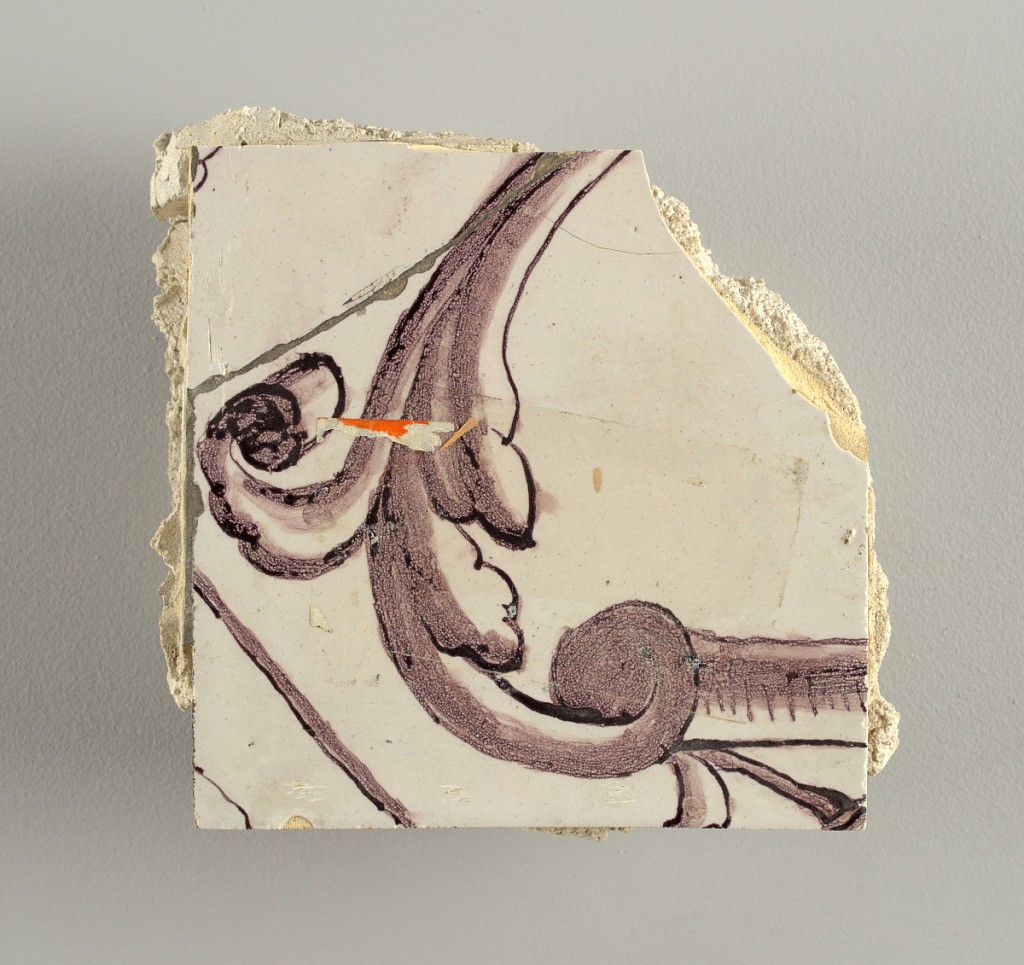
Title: Tile wall facing
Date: ca. 1725
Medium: Tin-glazed earthenware, underglaze
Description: Horizontal rectangle.  Thirty tiles wide and twenty-three tiles high with opening for fireplace eleven tiles wide and ten high.  Foliage arabesques disposed about three vertical axes from which are emphazised by urns at center and right, and at left by the figure of a standing woman carrying an infant on her arm and accompanied by two children.